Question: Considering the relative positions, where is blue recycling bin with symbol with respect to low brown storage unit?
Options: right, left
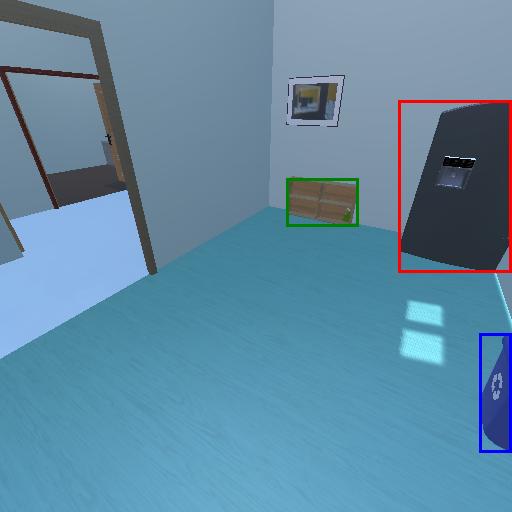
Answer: right